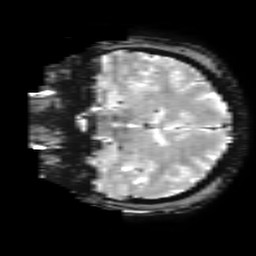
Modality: T2starw
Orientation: coronal
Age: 37
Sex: male
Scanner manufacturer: ge
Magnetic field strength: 3 T
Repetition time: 0.65 s
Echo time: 0.02 s